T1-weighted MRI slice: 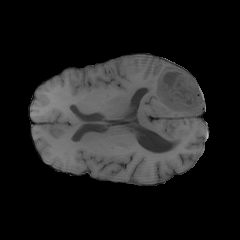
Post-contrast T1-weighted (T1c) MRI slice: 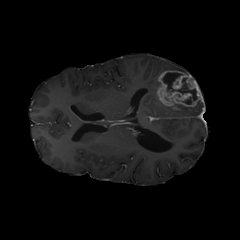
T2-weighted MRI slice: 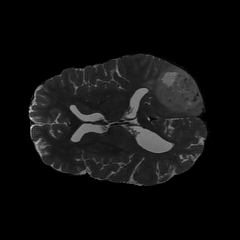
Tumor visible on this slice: yes